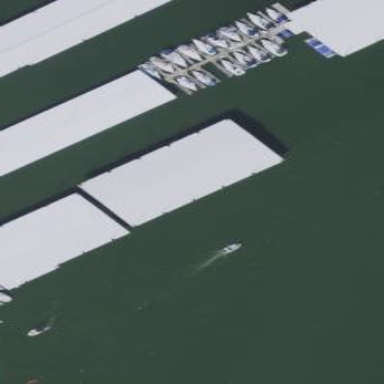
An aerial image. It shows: Building dedicated for boat storage.